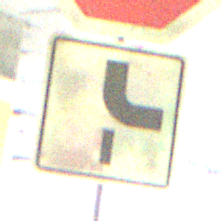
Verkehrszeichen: VerlaufVorfahrtsstrasse10
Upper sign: Stop
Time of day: NotSpecified
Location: Indoor (Special)
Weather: NotSpecified
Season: NotSpecified
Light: Artificial